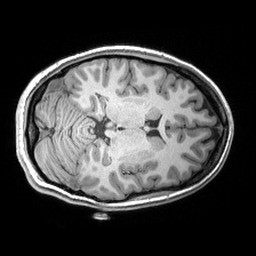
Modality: T1w
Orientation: axial
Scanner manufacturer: siemens
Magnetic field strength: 3 T
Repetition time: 2.53 s
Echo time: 0.00299 s